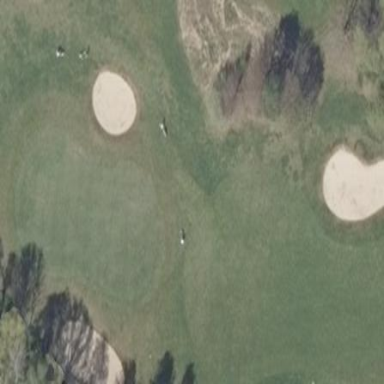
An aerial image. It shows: Golf green.